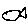
Label: fish